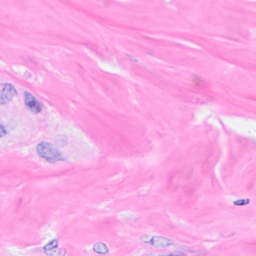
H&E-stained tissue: Breast